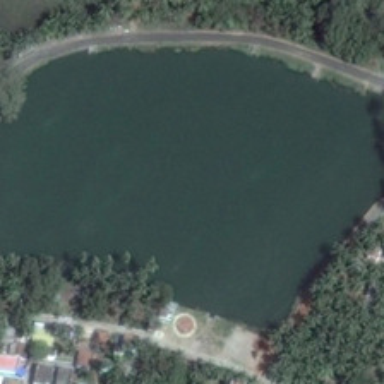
Many green trees and some buildings are around an almost rectangular pond .